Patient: sex M, age 65
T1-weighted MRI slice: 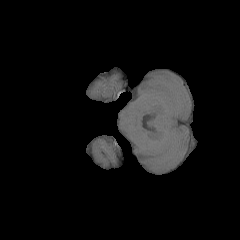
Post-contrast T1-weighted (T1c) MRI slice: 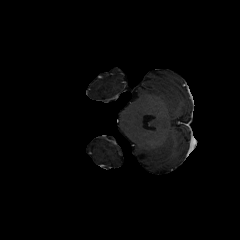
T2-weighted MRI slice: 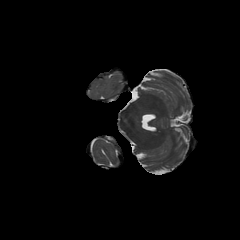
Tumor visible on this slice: no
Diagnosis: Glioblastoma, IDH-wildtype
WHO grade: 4